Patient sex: M
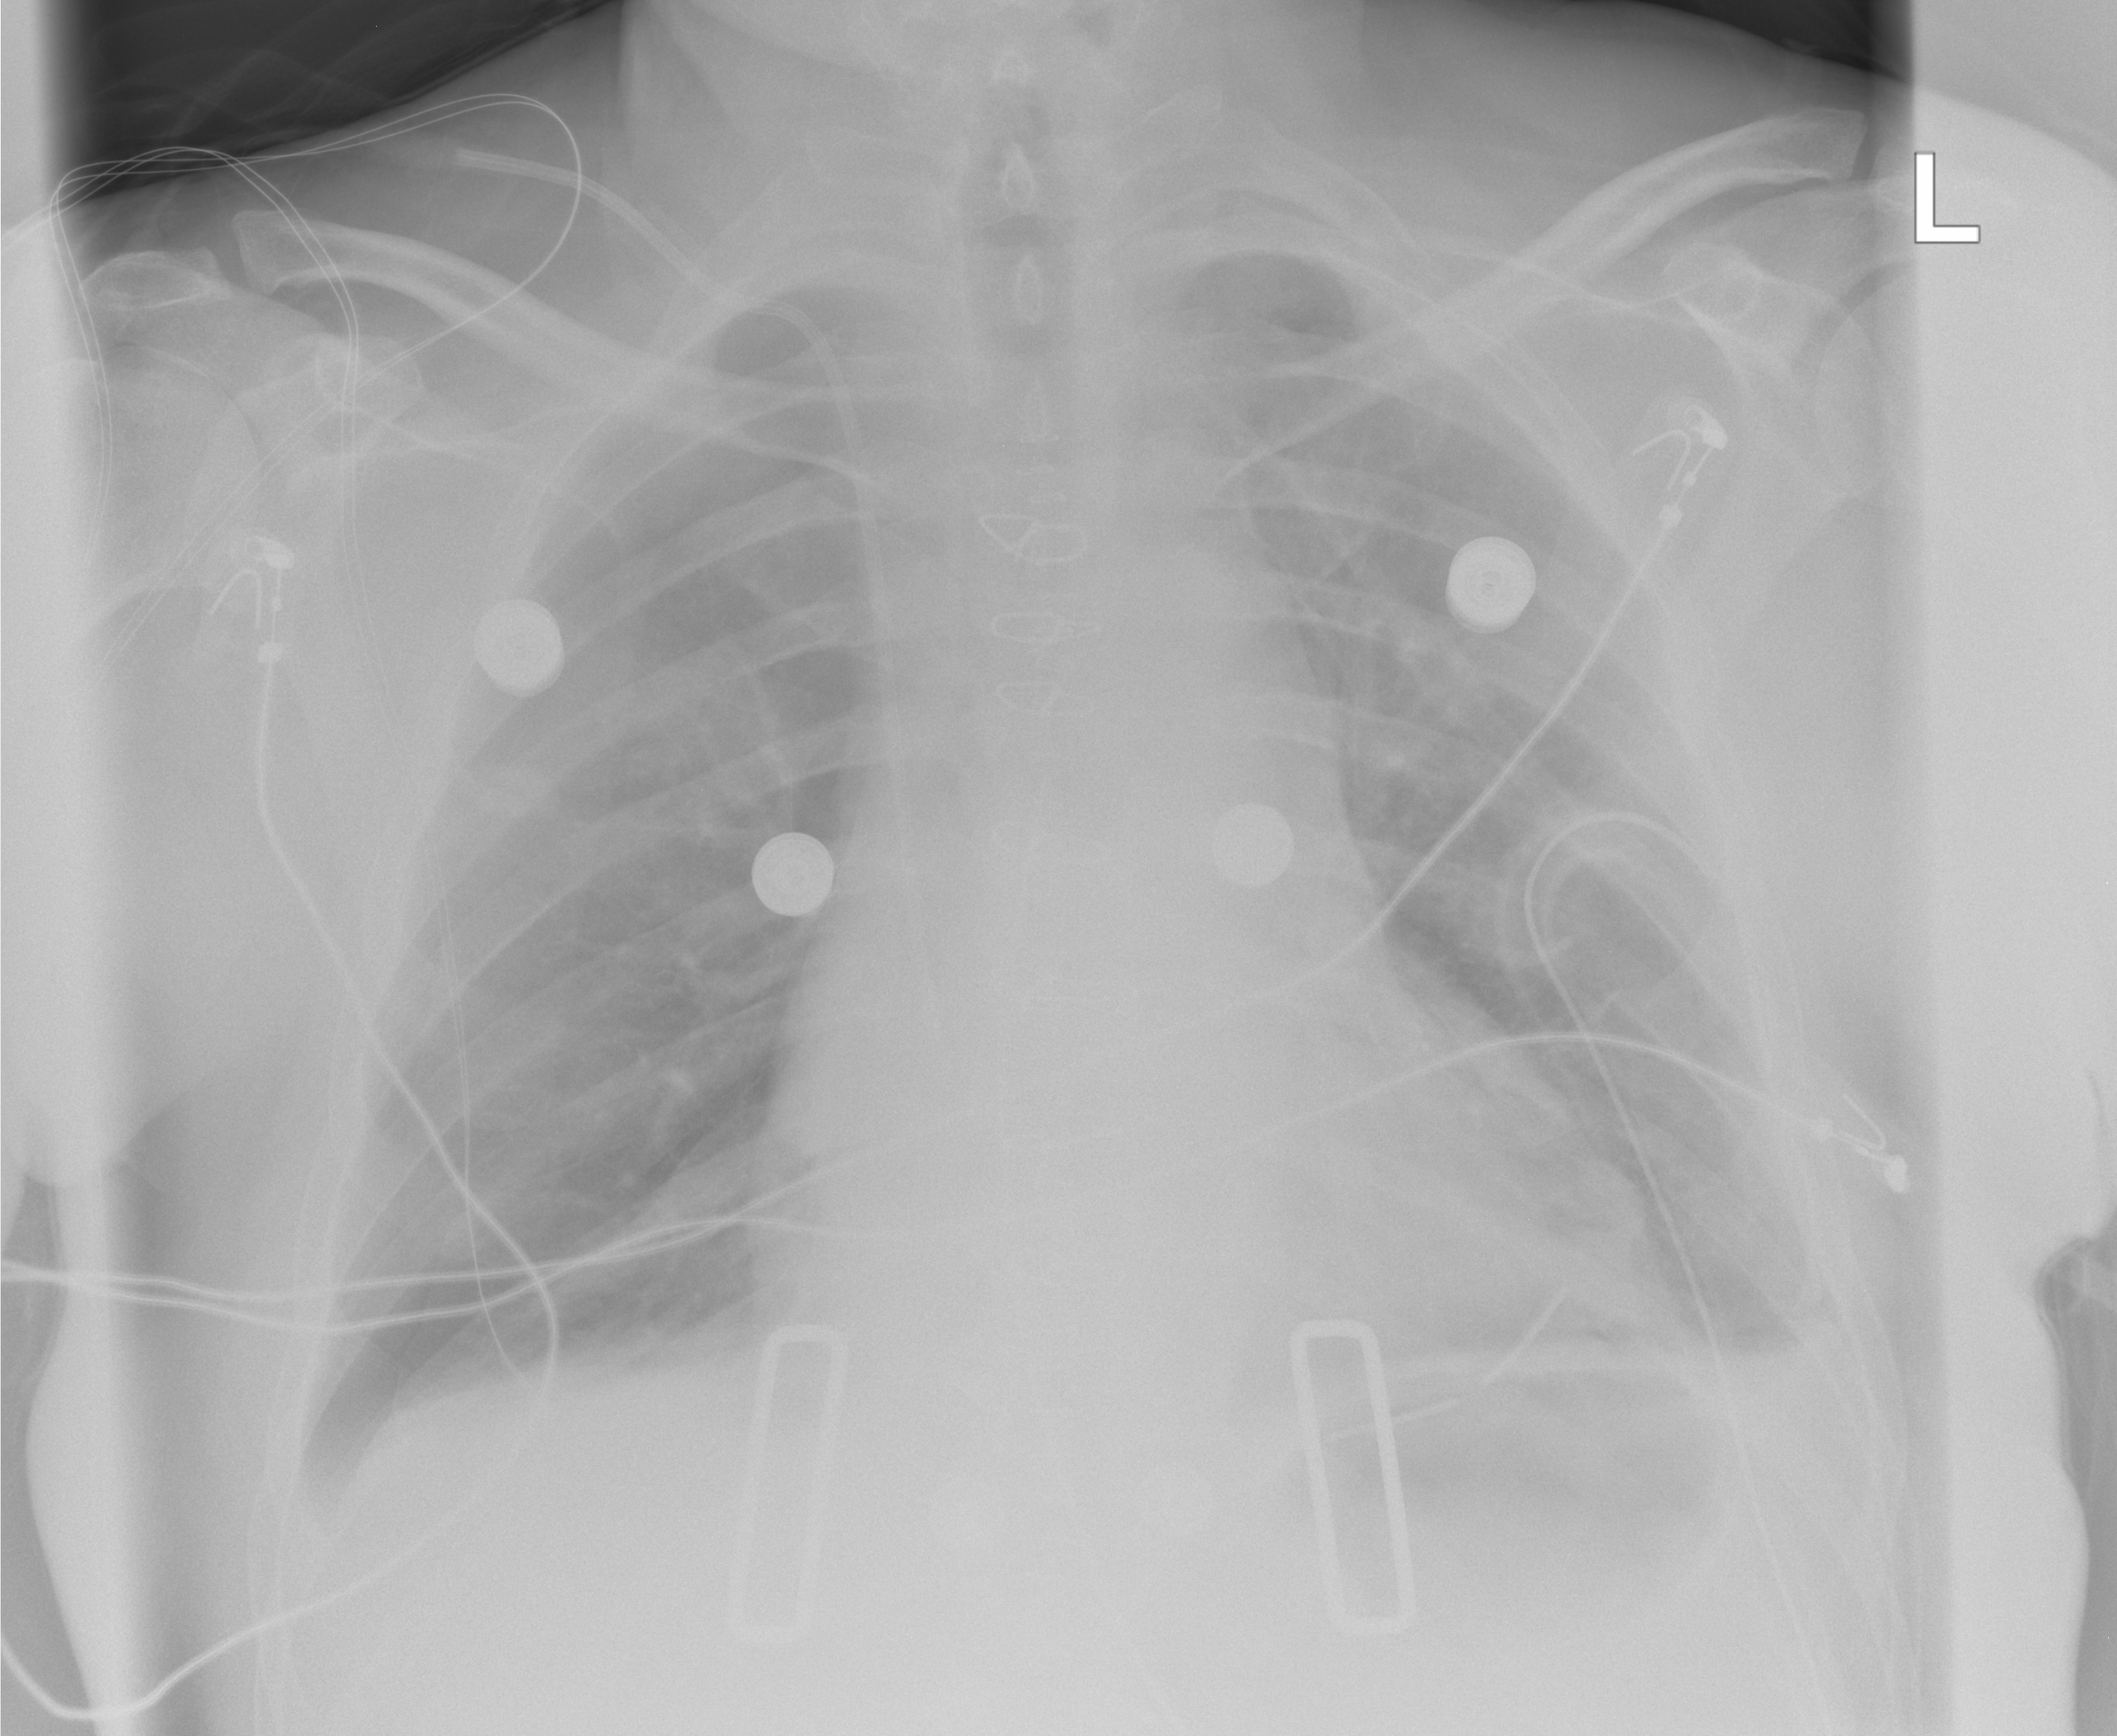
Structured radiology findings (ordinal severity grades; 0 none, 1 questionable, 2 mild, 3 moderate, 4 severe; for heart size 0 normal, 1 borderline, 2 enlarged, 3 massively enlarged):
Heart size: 0
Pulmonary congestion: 0
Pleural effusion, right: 0
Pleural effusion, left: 1
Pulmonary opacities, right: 0
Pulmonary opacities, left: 0
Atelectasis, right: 0
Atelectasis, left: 1